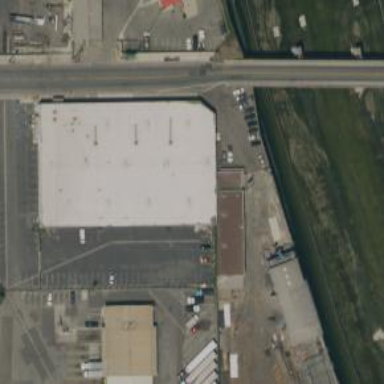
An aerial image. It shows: Warehouse.